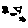
Label: star